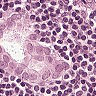
Metastatic tissue present: yes